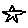
Label: star